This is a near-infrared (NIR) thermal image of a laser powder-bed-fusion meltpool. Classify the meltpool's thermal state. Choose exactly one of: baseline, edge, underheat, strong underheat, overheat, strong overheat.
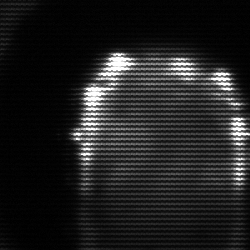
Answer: baseline